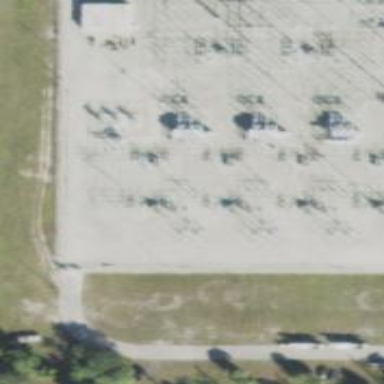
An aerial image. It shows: Switch for power supply.